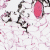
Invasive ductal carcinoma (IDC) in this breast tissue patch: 0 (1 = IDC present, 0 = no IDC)